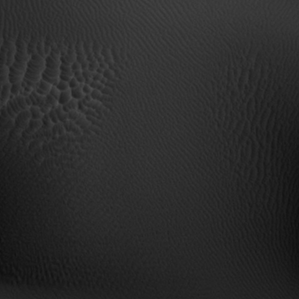
Label: non_frost